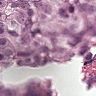
Metastatic tissue present: yes